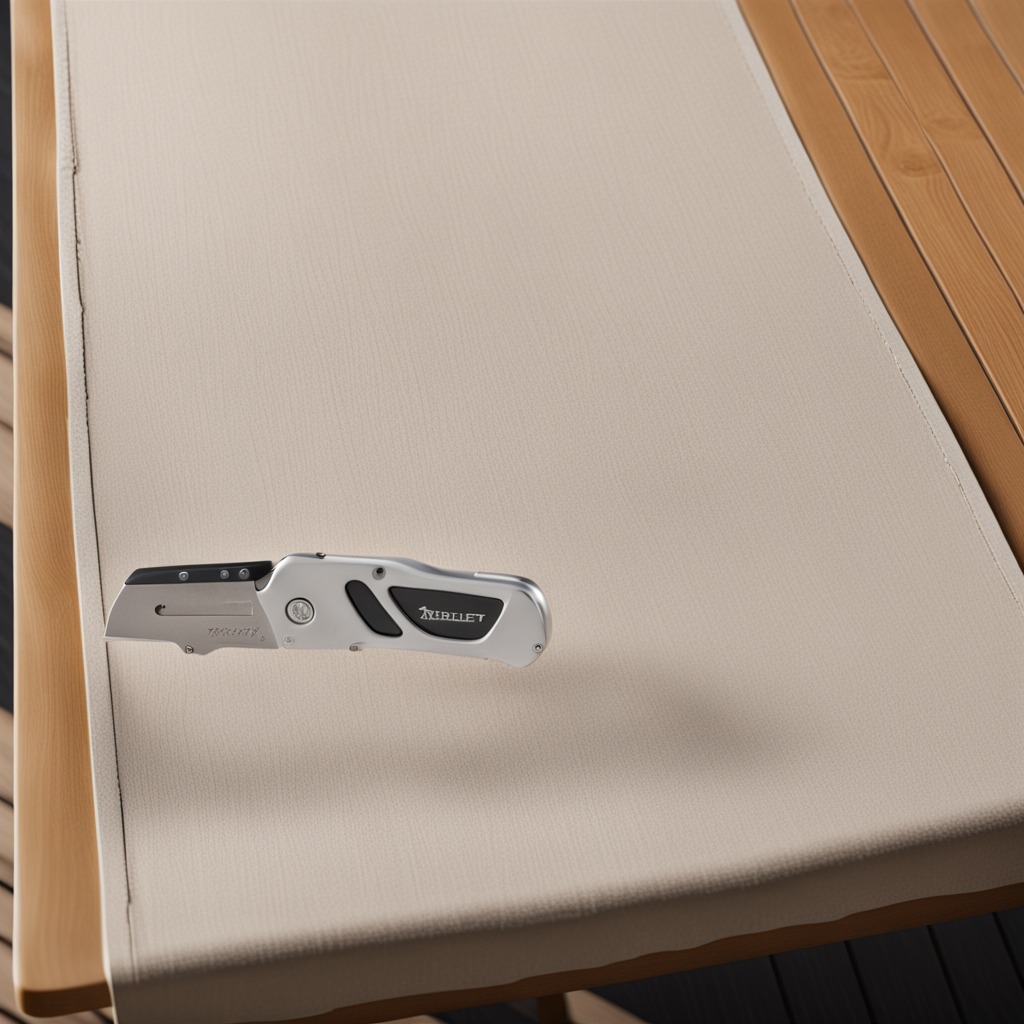
A utility knife is lying on a wooden table.